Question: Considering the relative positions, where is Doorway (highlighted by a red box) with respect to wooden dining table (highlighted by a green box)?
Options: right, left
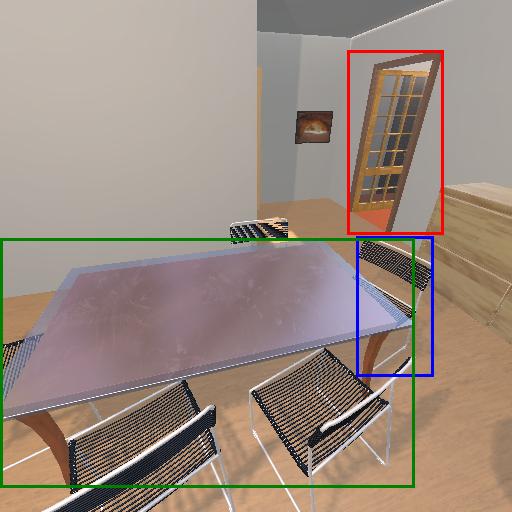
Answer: right